Field crop: maize
Growth stage: 2
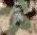
Species: chenopodium